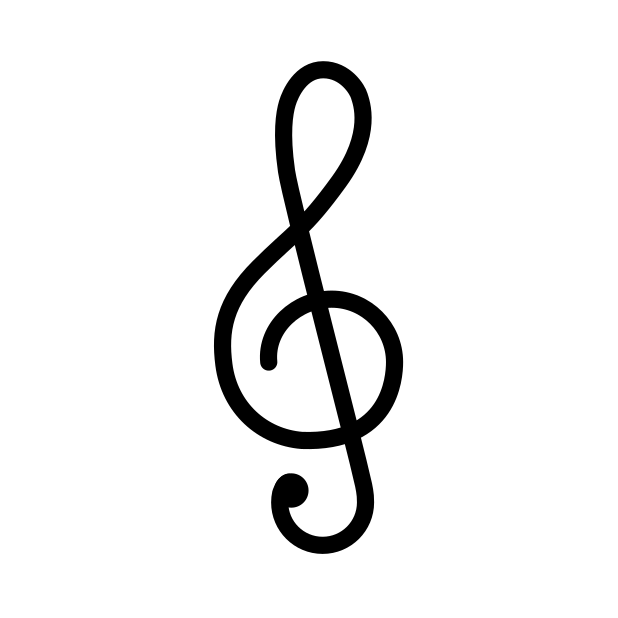
Emoji: 🎼
Name: musical score
Unicode: 0x1f3bc